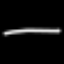
Label: line